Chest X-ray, PA view. Patient: 58 years old, sex F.
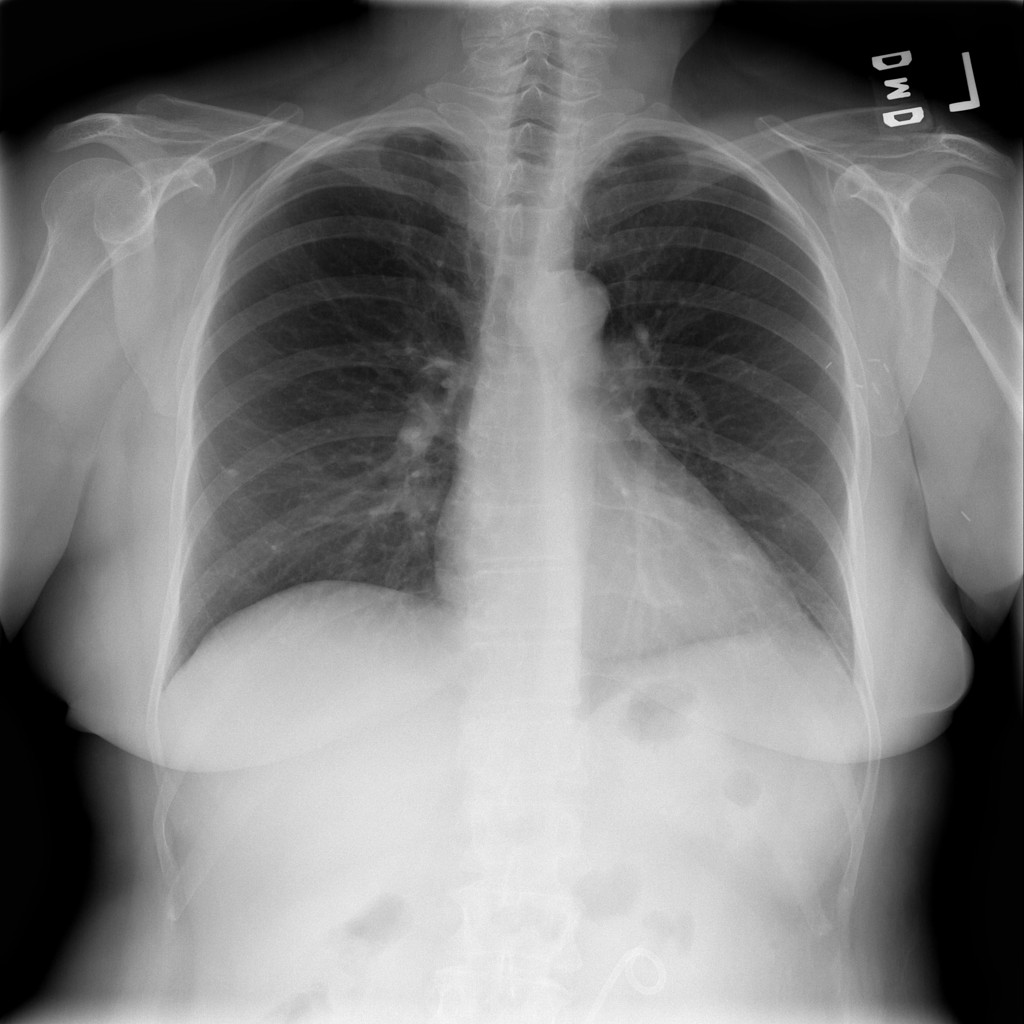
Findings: Cardiomegaly